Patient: sex M, age 81
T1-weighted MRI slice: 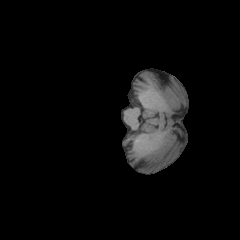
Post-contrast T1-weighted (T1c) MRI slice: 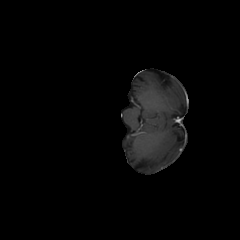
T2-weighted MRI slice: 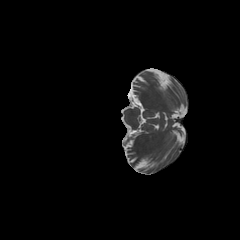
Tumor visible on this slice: no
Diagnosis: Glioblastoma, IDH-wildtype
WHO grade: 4